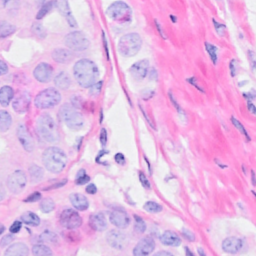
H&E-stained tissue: Breast